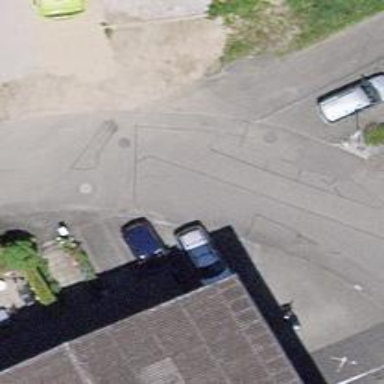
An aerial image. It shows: Smoothly paved residential road.